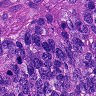
Metastatic tissue present: yes